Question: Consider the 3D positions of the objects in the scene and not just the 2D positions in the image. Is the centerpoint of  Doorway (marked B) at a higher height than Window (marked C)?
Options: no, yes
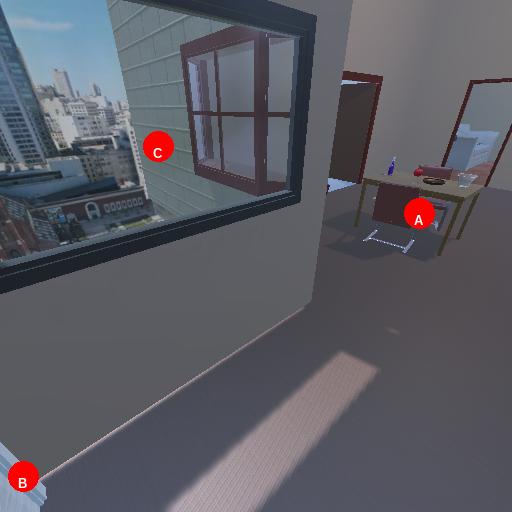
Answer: no